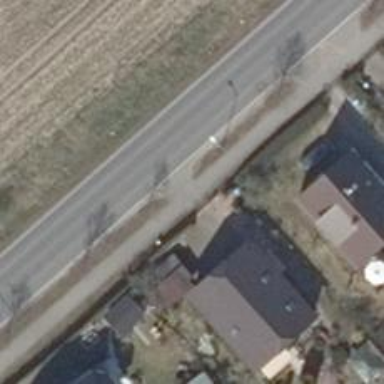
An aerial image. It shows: Driveway.